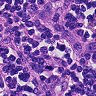
Metastatic tissue present: no